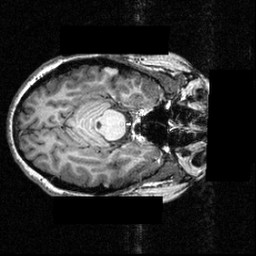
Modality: T1w
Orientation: axial
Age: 28
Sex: female
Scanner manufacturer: siemens
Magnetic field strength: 3.951 T
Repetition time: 1.5 s
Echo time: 0.00335 s